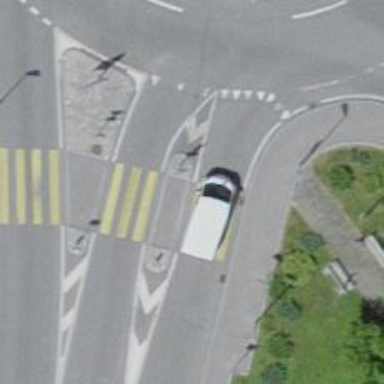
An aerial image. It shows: Kerb serving as barrier.